七年级 · 度量几何学
(本小题 8.0 分)

综合与实践

数学活动课上, 老师拿出两个单位长度不同的数轴 $A$ 和数轴 $B$ 模型, 如图, 当两个数轴的原点对齐时, 数轴 $A$ 上表示 2 的点与数轴 $B$ 上表示 3 的点恰好对齐.

数轴 $A$

数轴 $B$

图1

数轴A

图2

(1)图1中, 数轴 $B$ 上表示 9 的点与数轴 $A$ 上表示的点对齐, 数轴 $A$ 上表示 -8 的点与数轴 $B$上表示的点对齐;

(2) 如图 2 , 将图中的数轴 $B$ 向左移动, 使得数轴 $B$ 的原点与数轴 $A$ 表示 -2 的点对齐, 则数轴 $A$ 上表示 5 的点与数轴 $B$ 上表示的点对齐, 数轴 $B$ 上距离原点 12 个单位长度的点与数轴 $A$ 上表示的点对齐;

(3) 请从 $A, B$ 两题中任选一题作答. 我选择题.

A若数轴 $A$ 的原点与数轴 $B$ 上表示 $3 m$ 的点对齐, 则数轴 $A$ 上表示 4 的点与数轴 $B$ 上表示

的点对齐，数轴 $B$ 上距离原点 $(3 m+3)$ 个单位长度的点与数轴 $A$ 上表示的点对齐. (用代数式表示)

B. 若数轴 $A$ 上表示 $2 n$ 的点与数轴 $B$ 表示 $3 m$ 的点对齐, 则数轴 $A$ 上表示 $2 n+6$ 的点与数轴 $B$ 上表
示的点对齐, 数轴 $B$ 上距离原点 $(3 m+12)$ 个单位长度的点与数轴 $A$ 上表示的点对齐. (用代数式表示)

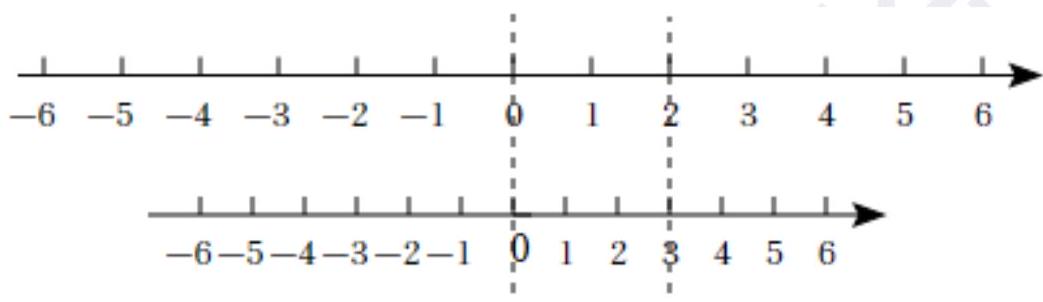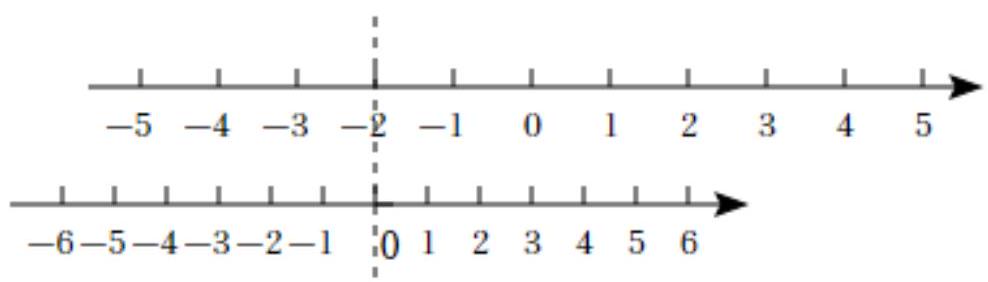
答案:  $6-12 \frac{21}{2} 6$ 或 $-106+3 m 2$ 或 $-4 m-23 m+92 n+8$ 或 $2 n-4 m-8$

解析:  解： (1)根据图形知: 数轴 $A$ 与数轴 $B$ 的单位长度的比值为 $3: 2$, 即数值比为 $2: 3$,数轴 $B$ 上表示 9 的点与数轴 $A$ 上表示的数为 $9 \div 3 \times 2=6$, 数轴 $A$ 上表示 -8 的点与数轴 $B$ 上表示的数为 $8 \div 2 \times 3=12$,

故答案为: 6,12 ;

(2)数轴 $B$ 的原点与数轴 $A$ 表示 -2 的点对齐, 则数轴 $A$ 上表示 5 的点与数轴 $B$ 上表示的数为 $(5+2) \div$ $2 \times 3=\frac{21}{2}$

数轴 $B$ 上距离原点 12 个单位长度的点与数轴 $A$ 上表示的数有两种情况,

即(1)数轴 $B$ 上表示 12 的点与数轴 $A$ 上表示的数为 $12 \div 3 \times 2-2=6$,

(2)数轴 $B$ 上表示 -12 的点与数轴 $A$ 上表示的数为 $-12 \div 3 \times 2-2=-10$,
故答案为: 6 或 -10 ;

(3) 选 $A$;

$\because 3 m+4 \div \frac{2}{3}=3 m+6$,

$\therefore$ 轴 $A$ 上表示 4 的点与数轴 $B$ 上表示 $3 m+6$ 的点对齐;

数轴 $B$ 上距离原点 $(3 m+3)$ 个单位长度的点在数轴 $B$ 上表示 $3 m+3$ 或 $-3 m-3$,

$\therefore$ :数轴 $B$ 上表示 $3 m+3$ 的点在 $A$ 轴上表示的数为 $(3 m+3-3 m) \times \frac{2}{3}=2$ :

数轴 $B$ 上表示 $-3 m-3$ 的点在 $A$ 轴上表示的数为 $(-3 m-3-3 m) \times \frac{2}{3}=-4 m-2$;

综上所述, 数轴 $B$ 上距离原点 $(3 m+3)$ 个单位长度的点与数鞋 $A$ 上表示 2 或 $-4 m-2$ 的点对齐;故答案为: $A: 3 m+6 ; 2$ 或 $-4 m-2$;

选 $B$ :

$\because 3 m+(2 n+6-2 n) \div \frac{2}{3}=3 m+9$,

$\therefore$ 数轴 $A$ 上表示 $2 n+6$ 的点与数轴 $B$ 上表示 $3 m+9$ 的点对齐;

数轴 $B$ 上距离原点 $(3 m+12)$ 个单位长度的点在数轴 $B$ 上表示的数为 $3 m+12$ 或 $-3 m-12$,

$\therefore$ :数轴 $B$ 上表示 $3 m+12$ 的点在 $A$ 轴上表示的数为 $2 n+(3 m+12-3 m) \times \frac{2}{3}=2 n+8$,

数轴 $B$ 上表示 $-3 m-12$ 的点在 $A$ 轴上表示的数为 $(-3 m-12-3 m) \times \frac{2}{3}+2 n=2 n-4 m-8$,

综上所述, 数轴 $B$ 上距离原点 $(3 m+12)$ 个单位长度的点与数轴 $A$ 上表示 $2 n+8$ 或 $2 n-4 m-8$ 的点对齐:

故答案为: $B: 3 m+9 ; 2 n+8$ 或 $2 n-4 m-8$.

(1)根据两个数轴单位长度的比值进行计算即可;

(2)根据两个数轴单位长度的比值以及两条数轴原点的 “差值” 进行计算即可;

(3)若选 $A$, 则可知 $3 m+4 \div \frac{2}{3}=3 m+6$, 即 4 与数轴上表示数 $3 m+6$ 的点对齐, 距离原点 $3 m+3$的点有两个, 需要分类讨论, 再根据上述算式即可; 若选 $B$, 则 $3 m+(2 n+6-2 n) \div \frac{2}{3}=3 m+9$,由此可得数轴 $A$ 上表示 $2 n+6$ 的点与数轴 $B$ 上表示 $3 m+9$ 的点对齐, 距离原点 $3 m+3$ 的点有两个,需要分类讨论, 再根据上述算式即可.

本题属于数轴上复杂应用题, 主要考查数轴上两点之间的距离, 理解数轴 $A$ 与数轴 $B$ 的对应关系是解题关键.